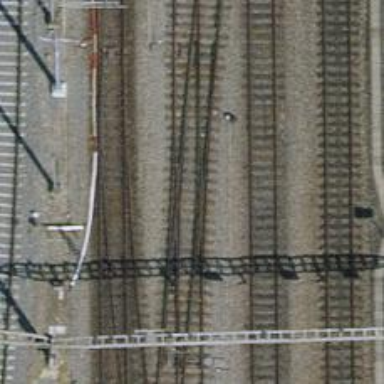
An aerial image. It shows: Siding railway track with electrified contact line.